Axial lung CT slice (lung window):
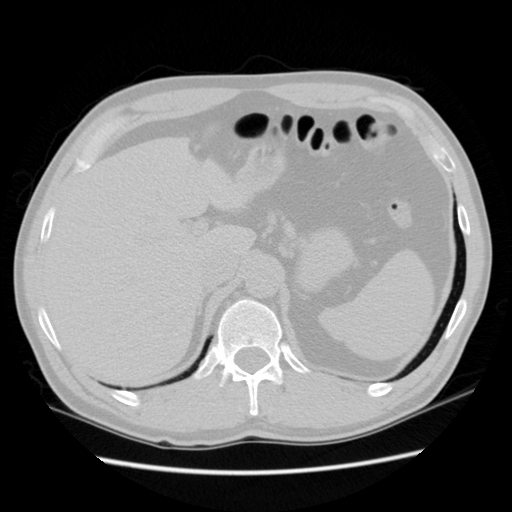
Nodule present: no